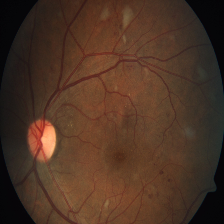
Diabetic retinopathy grade: Severe